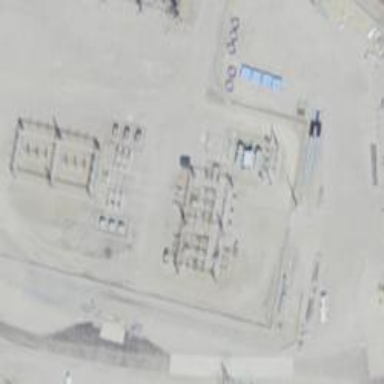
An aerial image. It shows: Switch for power supply.